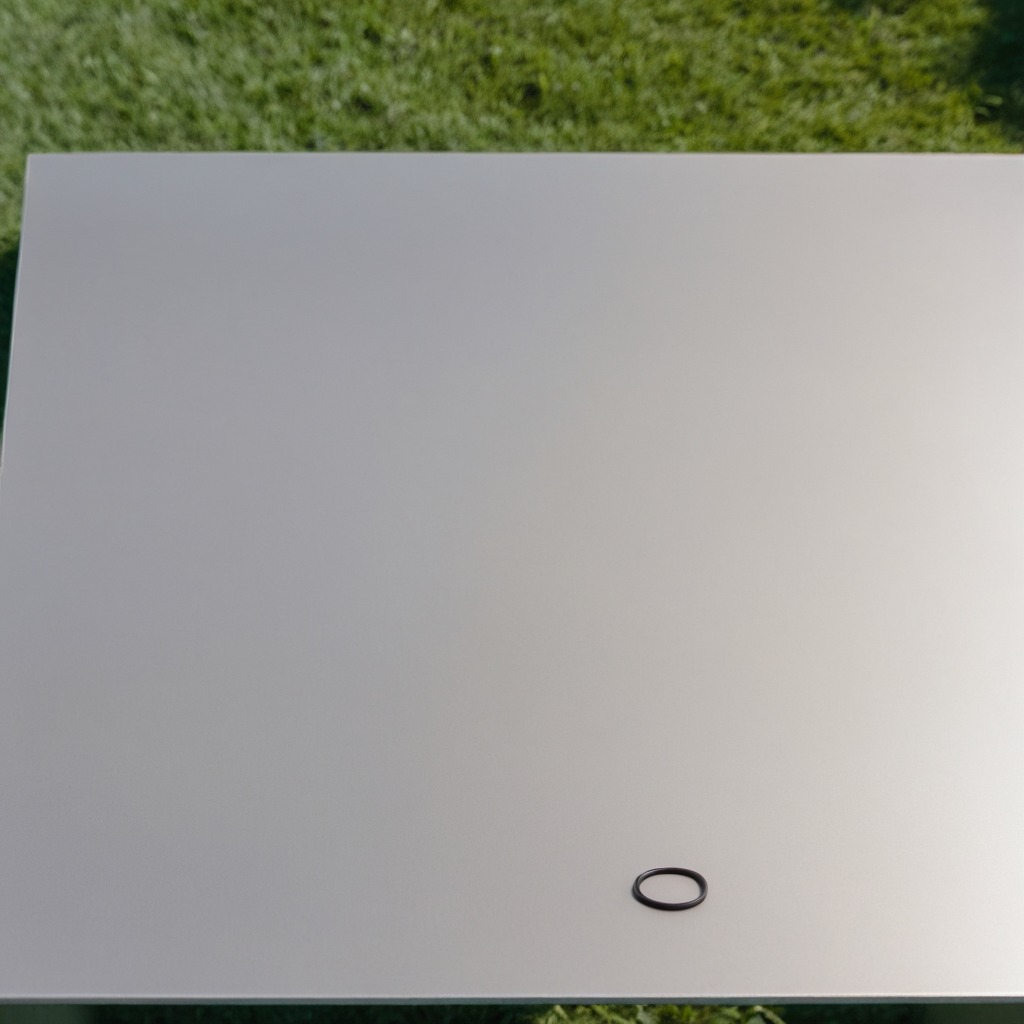
A rubber O-ring is lying on the table.